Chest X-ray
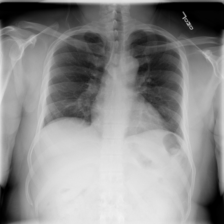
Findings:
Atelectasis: negative
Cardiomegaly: negative
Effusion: negative
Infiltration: positive
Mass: negative
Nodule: negative
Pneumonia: negative
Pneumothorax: negative
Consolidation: negative
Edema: negative
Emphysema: negative
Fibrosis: negative
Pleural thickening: negative
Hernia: negative